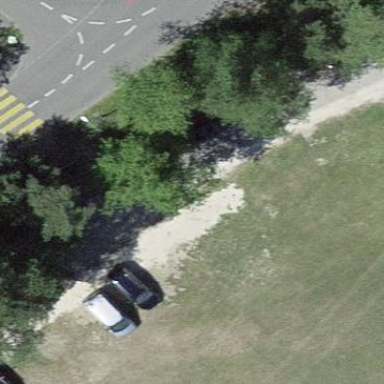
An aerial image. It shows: Parking area.